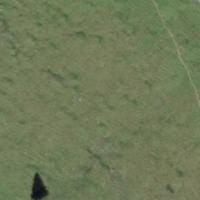
EUNIS habitat code: 23
Species observed at this site:
Vanessa cardui